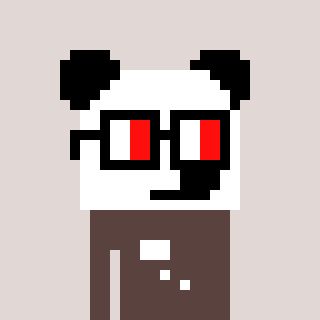
a pixel art character with square glasses with black frames and red eyes, a panda-shaped head and a darkbrown-colored body on a warm background